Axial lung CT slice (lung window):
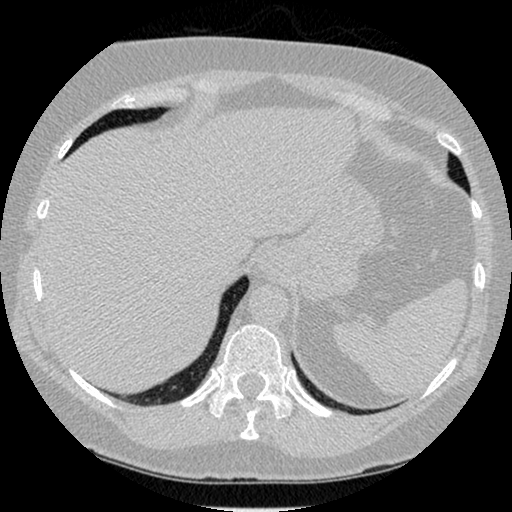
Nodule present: no